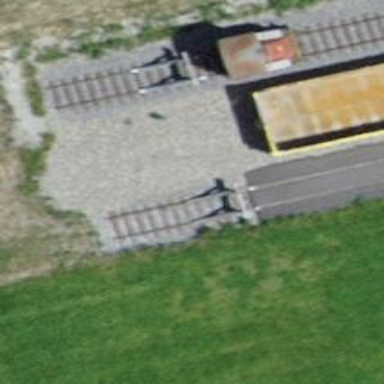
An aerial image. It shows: Railway buffer stop.